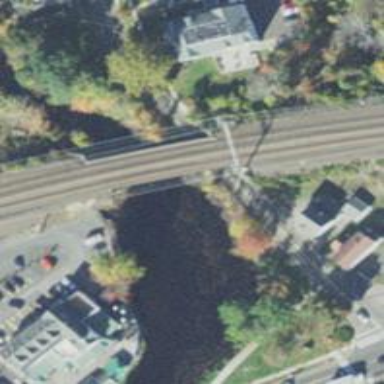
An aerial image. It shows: Abandoned railway bridge.